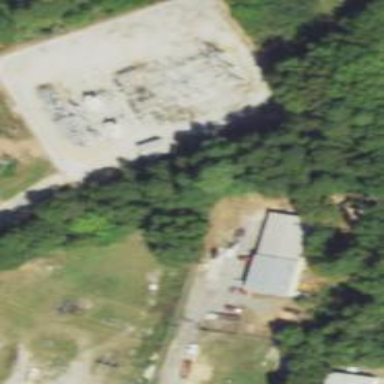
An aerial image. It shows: Distribution substation surrounded by fence.